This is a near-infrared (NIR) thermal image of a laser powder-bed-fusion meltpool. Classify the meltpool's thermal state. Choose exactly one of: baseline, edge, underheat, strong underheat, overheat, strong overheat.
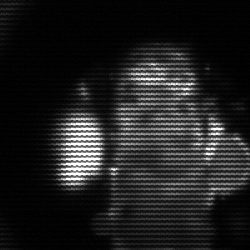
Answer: strong underheat